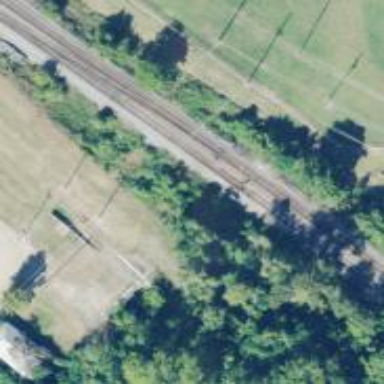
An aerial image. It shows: Railway track.